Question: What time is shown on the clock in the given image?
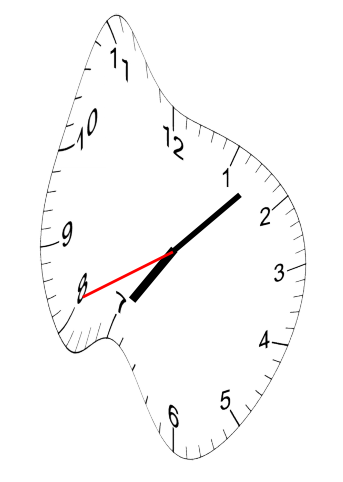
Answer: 07:07:41